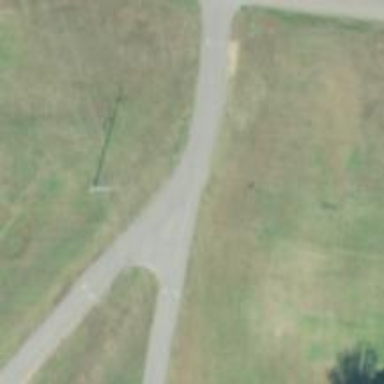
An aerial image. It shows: Driveway leading to service road.